Question: I want to do this query on sql server
I can do this with loop but would like to know if there is any easier way that has better performance
I have table for referrals ,
scenario 1 : if A has 5 points and refer B that has 7 then the query should show 12 pts for A (A points + B points)
scenario 2 : if A has 5 and refer to B that has 7 and A refer to C that has 3 points and B refer to D that has 4 pts and so on..
in this case A takes all points of people A + B + C + D
my table look like this
sID bigint
sName varchar(50)
sPoints int
sRefID bigint

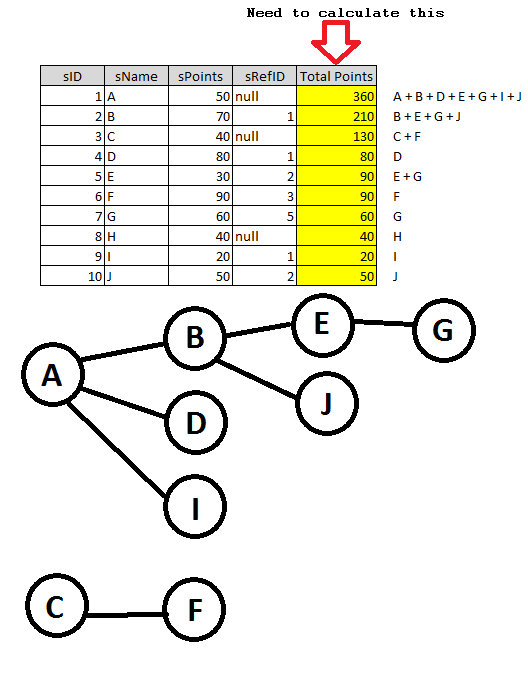
Answer: You can do this using recursive SQL. Try this:
'''
With CTETable (sID, sRefID, sName, sPoints)
AS
(
SELECT Refs.sID, Refs.sRefID, Refs.sName, Refs.sPoints FROM Refs
UNION ALL
SELECT Refs.sID, Refs.sRefID, CTETable.sName, Refs.sPoints
FROM Refs INNER JOIN CTETable ON CTETable.sID = Refs.sRefID
)
Select sName, Sum(sPoints)
From CTETable
Group By CTETable.sName
'''
This will yeild:
'''
sName TotalPoints
A 360
B 210
C 130
D 80
E 90
F 90
G 60
H 40
I 20
J 50
'''